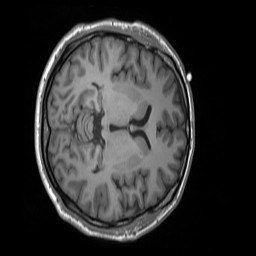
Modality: T1w
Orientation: axial
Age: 31
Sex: male
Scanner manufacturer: siemens
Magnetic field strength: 3 T
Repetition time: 1.55 s
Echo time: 0.00234 s